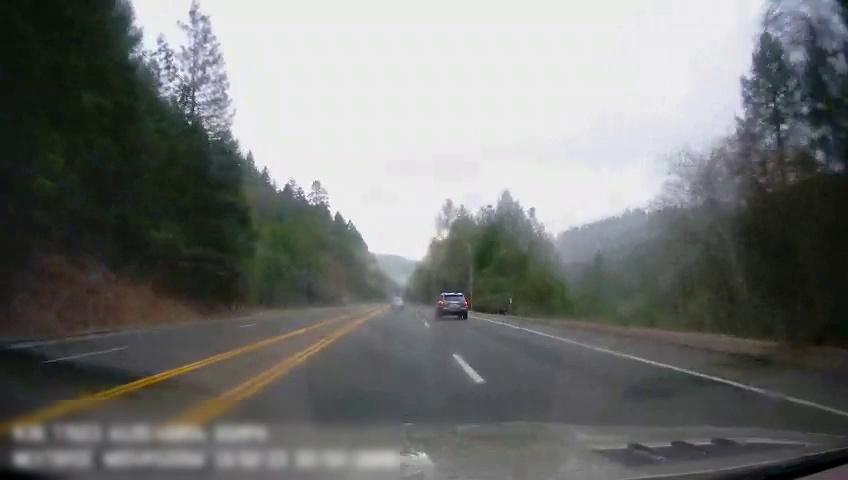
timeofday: Day
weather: Cloudy
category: Drivable Space
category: Vehicles | Car
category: Vehicles | Car
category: Lanes | Alternate Lane
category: Lanes | Alternate Lane
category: Lanes | Alternate Lane
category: Lanes | Current Lane
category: Lanes | Current Lane
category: Lanes | Alternate Lane